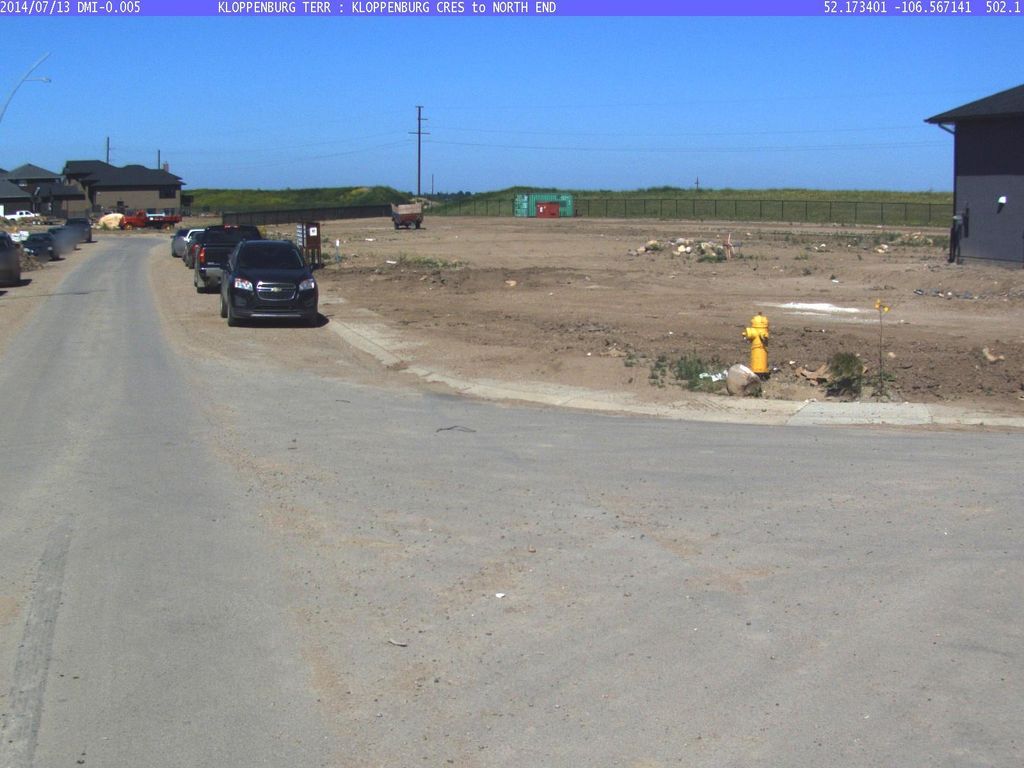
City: saskatoon